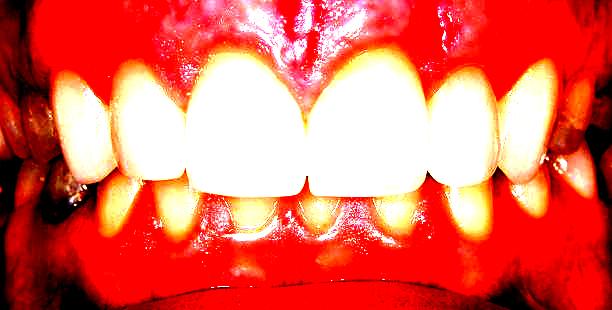
Condition: Gingivitis